Question: I have multiple rows in database like below
'''
Retractor Color: Blue
Robin Jacket Color: Black (Body) & Red (Stripe)Size: L
Ladies Clutch in Green
T-Shirt Color: BlackSize: L
Full Sleeve Sweat Shirt Color: Grey Melange (Light Grey)Size: S
T-Shirt Color: BlackSize: L
Speed Jacket Size: M
'''
I need to extract color and size information for every row into a separate column to identify easily. Since I am not good at regex, can someone please help me how to achieve this.
EDIT:
I need output as below

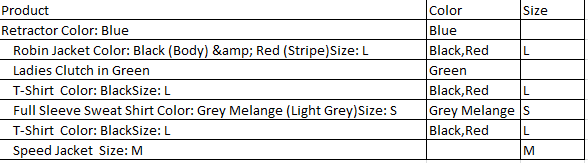
Answer: My solution uses a combination of 'explode', 'str_replace' and 'preg_replace' to do the parsing and has the following features :
- - - 'NULL'- 'Color:''in'- '( )'- '&'','
---
### Demo :
<URL>
---
### Code :
'''
<?php
$string = "Retractor Color: Blue
Robin Jacket Color: Black (Body) &amp; Red (Stripe)Size: L
Ladies Clutch in Green
T-Shirt Color: BlackSize: L
Full Sleeve Sweat Shirt Color: Grey Melange (Light Grey)Size: S
T-Shirt Color: BlackSize: L
Speed Jacket Size: M";
// Split string on new line character
$data = explode("
", $string);
$output = [];
// Loop through lines
foreach ($data as $i => $value) {
$value = trim($value);
// Split string on "Color: "
$data[$i] = explode("Color: ", $value);
// If color value is not found
if (count($data[$i]) < 2) {
// Split string on " in "
$data[$i] = explode(" in ", $data[$i][0]);
}
// If color value is still not found
if (count($data[$i]) < 2) {
// Split string on "Size: "
$data[$i] = explode("Size: ", trim($data[$i][0]));
//Build output
$output[$i] = ['Product' => $value, 'Color' => null, 'Size' => $data[$i][1]];
} else {
// Split string on "Size: "
$data[$i] = explode("Size: ", trim($data[$i][1]));
//Remove " (__) " and replace " &amp ";
$data[$i][0] = preg_replace('/[ ]?[\(].*[\)][ ]?/U', '', str_replace(' &amp; ', ',', $data[$i][0]));
// If size value is not found
if (count($data[$i]) < 2) {
// Set NULL value for missing Size
$data[$i][1] = NULL;
}
// Build output
$output[$i] = ['Product' => $value, 'Color' => $data[$i][0], 'Size' => $data[$i][1]];
}
}
var_dump($output);
?>
'''
---
### Output :
'''
array(7) {
[0]=>
array(3) {
["Product"]=>
string(21) "Retractor Color: Blue"
["Color"]=>
string(4) "Blue"
["Size"]=>
NULL
}
[1]=>
array(3) {
["Product"]=>
string(58) "Robin Jacket Color: Black (Body) &amp; Red (Stripe)Size: L"
["Color"]=>
string(9) "Black,Red"
["Size"]=>
string(1) "L"
}
[2]=>
array(3) {
["Product"]=>
string(22) "Ladies Clutch in Green"
["Color"]=>
string(5) "Green"
["Size"]=>
NULL
}
[3]=>
array(3) {
["Product"]=>
string(28) "T-Shirt Color: BlackSize: L"
["Color"]=>
string(5) "Black"
["Size"]=>
string(1) "L"
}
[4]=>
array(3) {
["Product"]=>
string(63) "Full Sleeve Sweat Shirt Color: Grey Melange (Light Grey)Size: S"
["Color"]=>
string(12) "Grey Melange"
["Size"]=>
string(1) "S"
}
[5]=>
array(3) {
["Product"]=>
string(28) "T-Shirt Color: BlackSize: L"
["Color"]=>
string(5) "Black"
["Size"]=>
string(1) "L"
}
[6]=>
array(3) {
["Product"]=>
string(21) "Speed Jacket Size: M"
["Color"]=>
NULL
["Size"]=>
string(1) "M"
}
}
'''